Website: bh-photo
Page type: billing-address
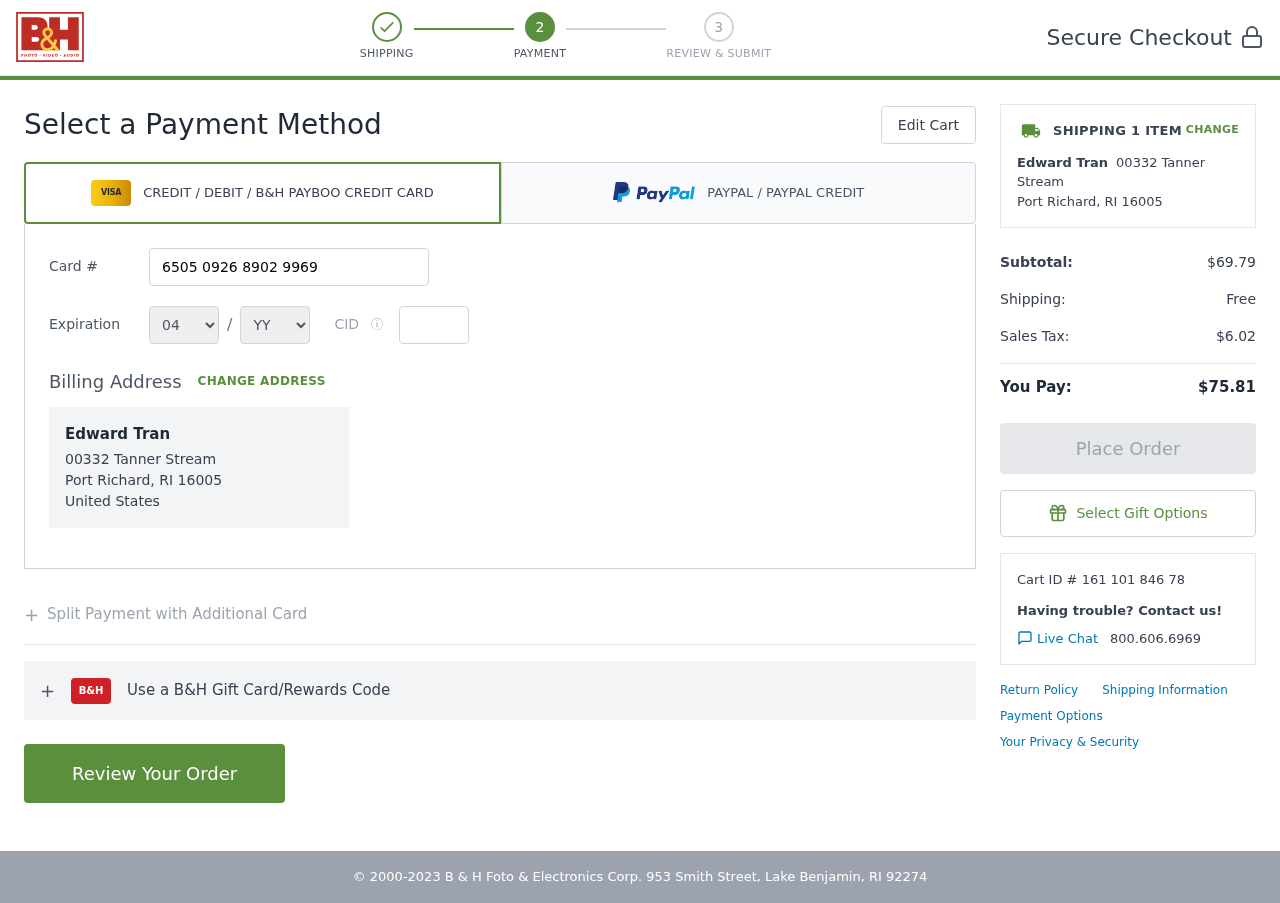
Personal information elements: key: PII_CARD_CVV
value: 569
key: PII_CARD_EXPIRY_MONTH
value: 04
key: PII_CARD_EXPIRY_YEAR
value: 27
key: PII_CARD_NUMBER
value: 6505 0926 8902 9969
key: PII_CITY_STATE_ZIP
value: Port Richard, RI 16005
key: PII_COUNTRY
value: United States
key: PII_FULLNAME
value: Edward Tran
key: PII_STREET
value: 00332 Tanner Stream
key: PII_FULLNAME2
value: Edward Tran
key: PII_STREET2
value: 00332 Tanner Stream
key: PII_CITY_STATE_ZIP2
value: Port Richard, RI 16005
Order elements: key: ORDER_NUM_ITEMS
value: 1
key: ORDER_SUBTOTAL
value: $69.79
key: ORDER_SHIPPING_COST
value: Free
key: ORDER_TAX
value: $6.02
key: ORDER_TOTAL
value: $75.81
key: ORDER_ID
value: Cart ID # 161 101 846 78